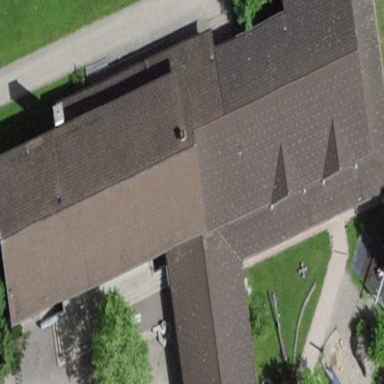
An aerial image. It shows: School building or complex.